Field crop: maize
Growth stage: 2
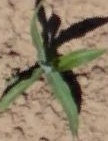
Species: maize